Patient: sex F, age 59
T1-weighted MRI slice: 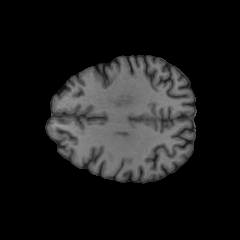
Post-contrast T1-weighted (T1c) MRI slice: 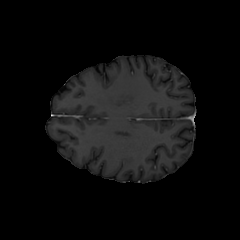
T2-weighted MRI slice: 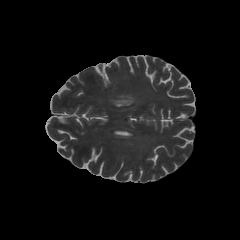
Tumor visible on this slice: no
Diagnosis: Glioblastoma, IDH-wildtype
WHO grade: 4